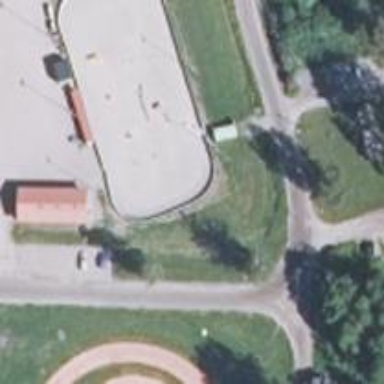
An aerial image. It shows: Ice rink in leisure land.